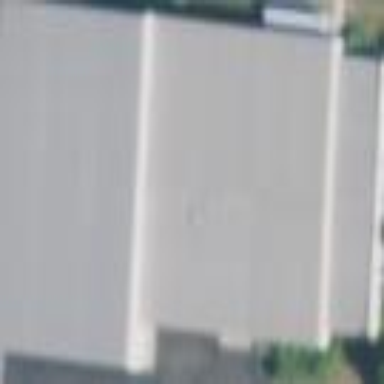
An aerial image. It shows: Warehouse building.